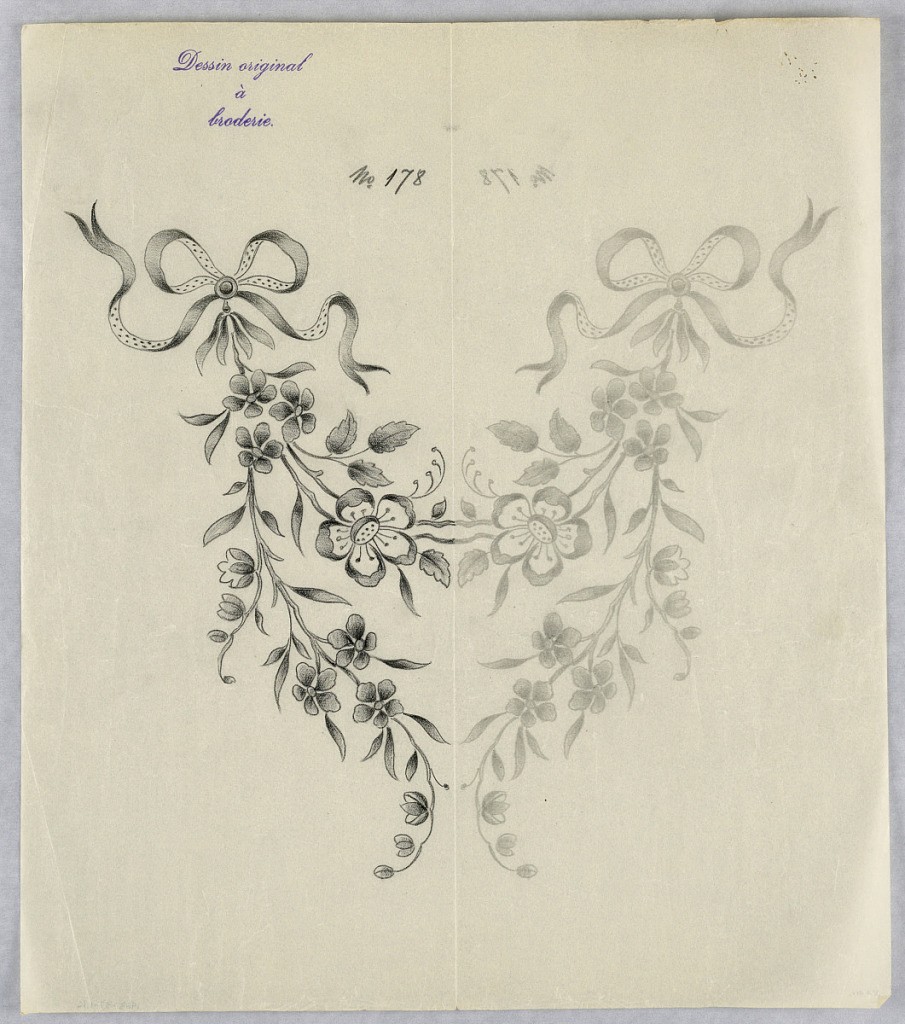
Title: Designs for embroidery
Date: ca. 1890
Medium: Black brayon on tracing paper.
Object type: Drawing
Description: Designs of abstract floral patterns for panels and borders. Each drawing stamped at top: "Dessin original a broderie." Designs numbered 178 (K)